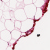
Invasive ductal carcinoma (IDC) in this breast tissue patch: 0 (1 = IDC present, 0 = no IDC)